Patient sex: M
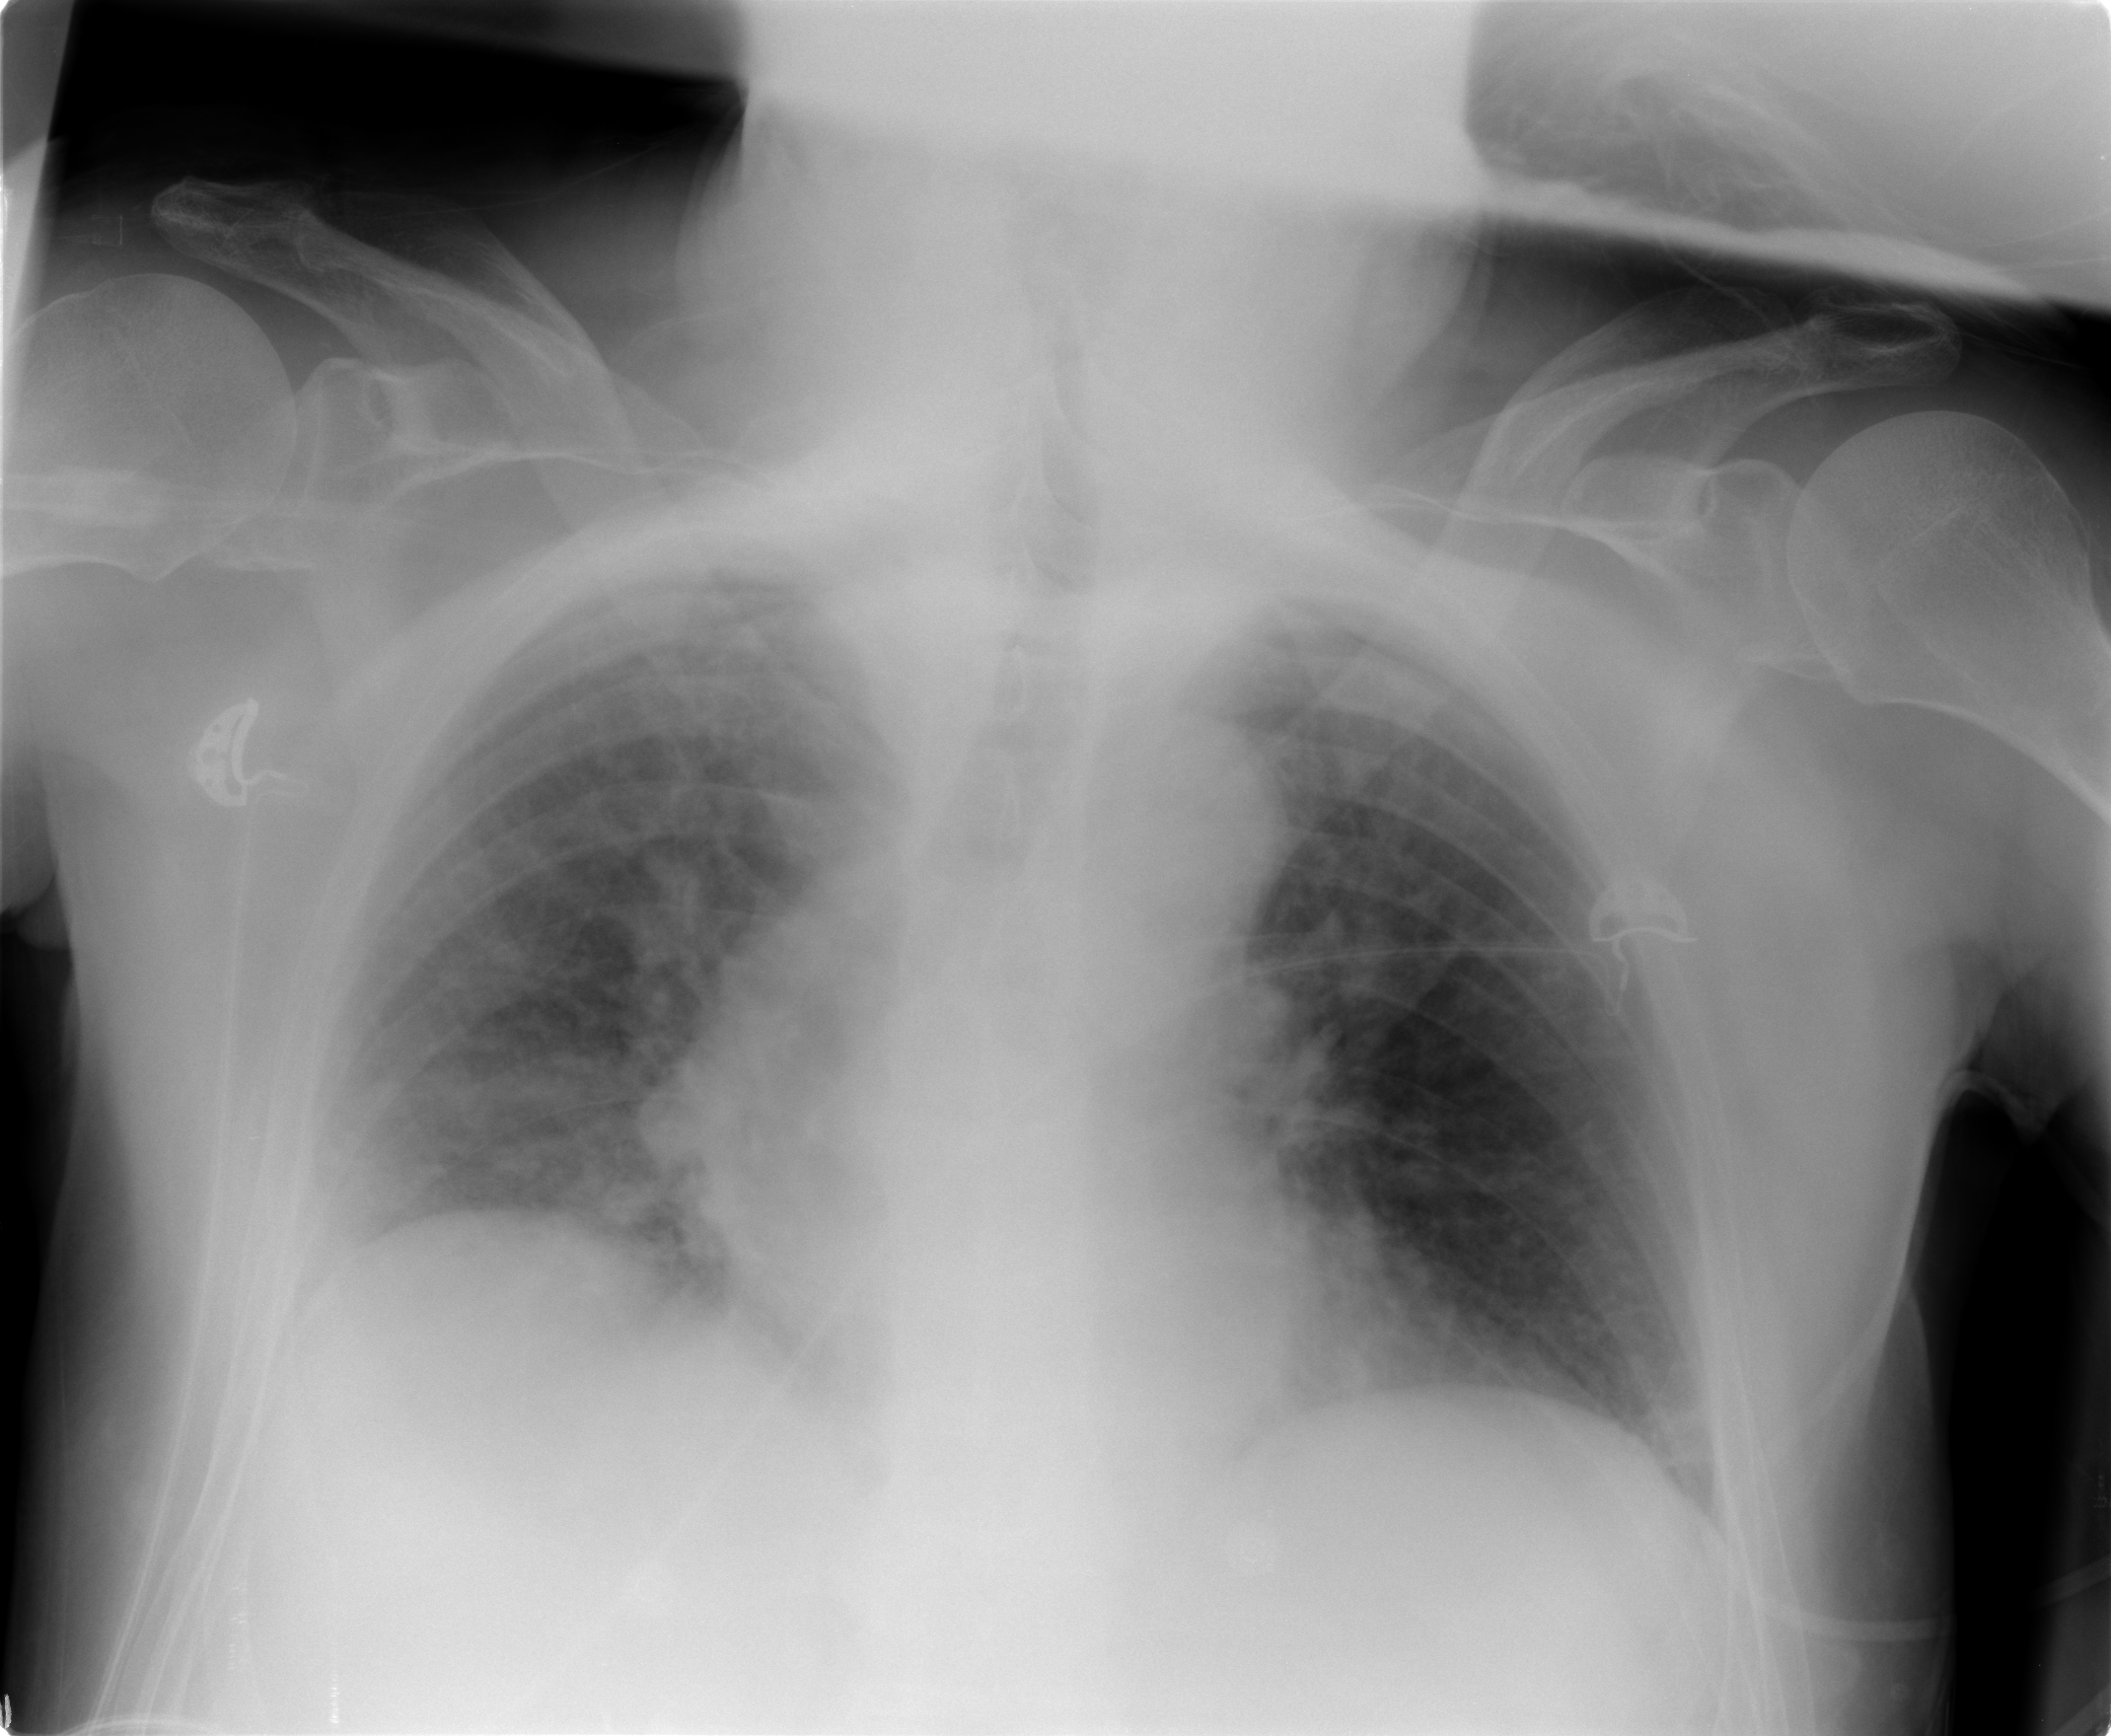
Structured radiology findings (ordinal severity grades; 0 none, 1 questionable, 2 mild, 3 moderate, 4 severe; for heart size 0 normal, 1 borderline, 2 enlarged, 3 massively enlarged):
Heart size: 0
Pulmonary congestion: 3
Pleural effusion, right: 1
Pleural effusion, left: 0
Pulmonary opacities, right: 1
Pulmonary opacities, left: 0
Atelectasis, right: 2
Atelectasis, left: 2